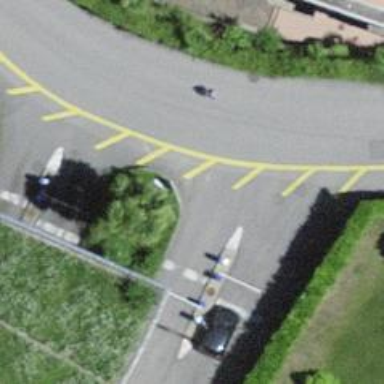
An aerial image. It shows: Bollard barrier.